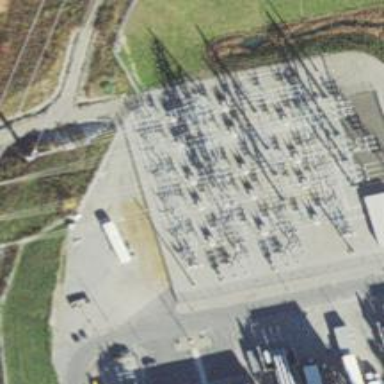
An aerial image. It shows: Switch for power supply.